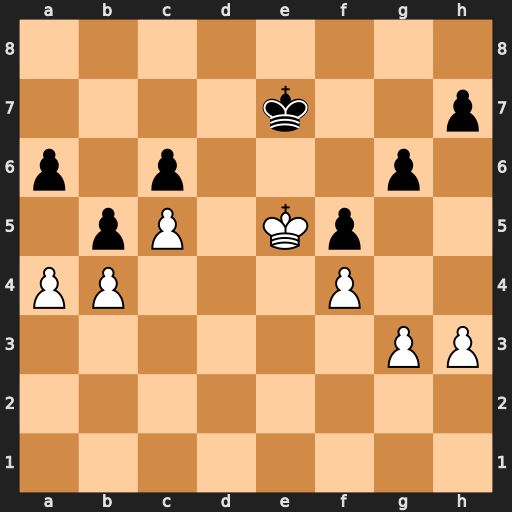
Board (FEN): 8/4k2p/p1p3p1/1pP1Kp2/PP3P2/6PP/8/8
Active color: w
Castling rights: -
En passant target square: -
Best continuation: a5 h6 g4 fxg4 hxg4